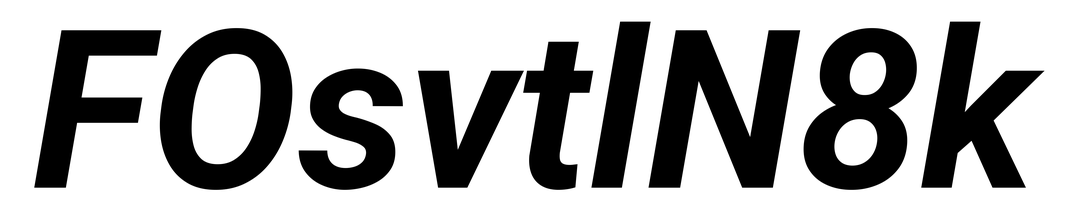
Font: Roboto-Italic_Bold_Italic